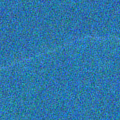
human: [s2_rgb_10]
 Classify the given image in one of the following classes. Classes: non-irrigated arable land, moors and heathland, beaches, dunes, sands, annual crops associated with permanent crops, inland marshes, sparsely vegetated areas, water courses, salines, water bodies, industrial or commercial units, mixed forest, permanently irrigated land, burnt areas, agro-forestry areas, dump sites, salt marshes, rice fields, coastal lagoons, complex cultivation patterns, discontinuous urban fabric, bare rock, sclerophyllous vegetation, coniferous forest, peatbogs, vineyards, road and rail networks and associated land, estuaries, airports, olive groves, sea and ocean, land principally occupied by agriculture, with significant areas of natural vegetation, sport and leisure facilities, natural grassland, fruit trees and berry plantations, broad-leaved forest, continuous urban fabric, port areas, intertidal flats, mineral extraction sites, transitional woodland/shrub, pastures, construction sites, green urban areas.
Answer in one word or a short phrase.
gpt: sea and ocean